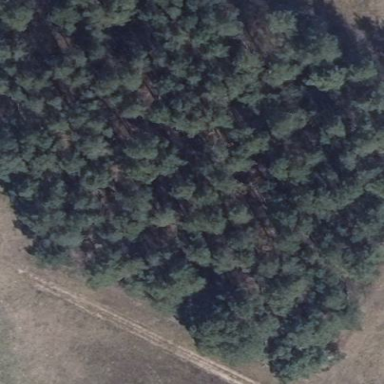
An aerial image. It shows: Forest area.